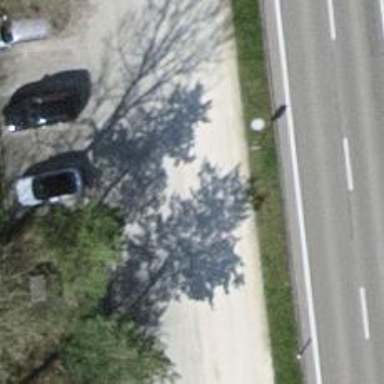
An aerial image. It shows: Parking area.